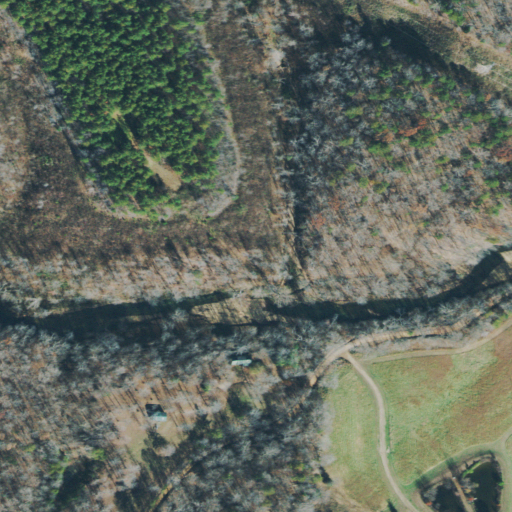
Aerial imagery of valley in Tennessee named Gid Hollow containing deciduous forest, evergreen forest, pasture, open development, shrub, and mixed forest